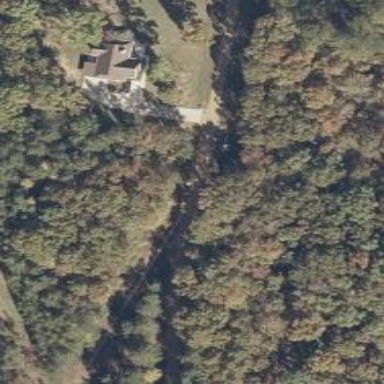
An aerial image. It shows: Driveway leading to service road.